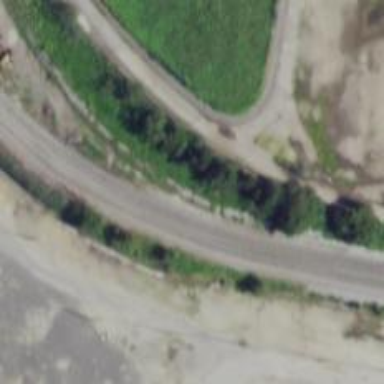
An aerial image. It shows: Abandoned railway yard is depicted.